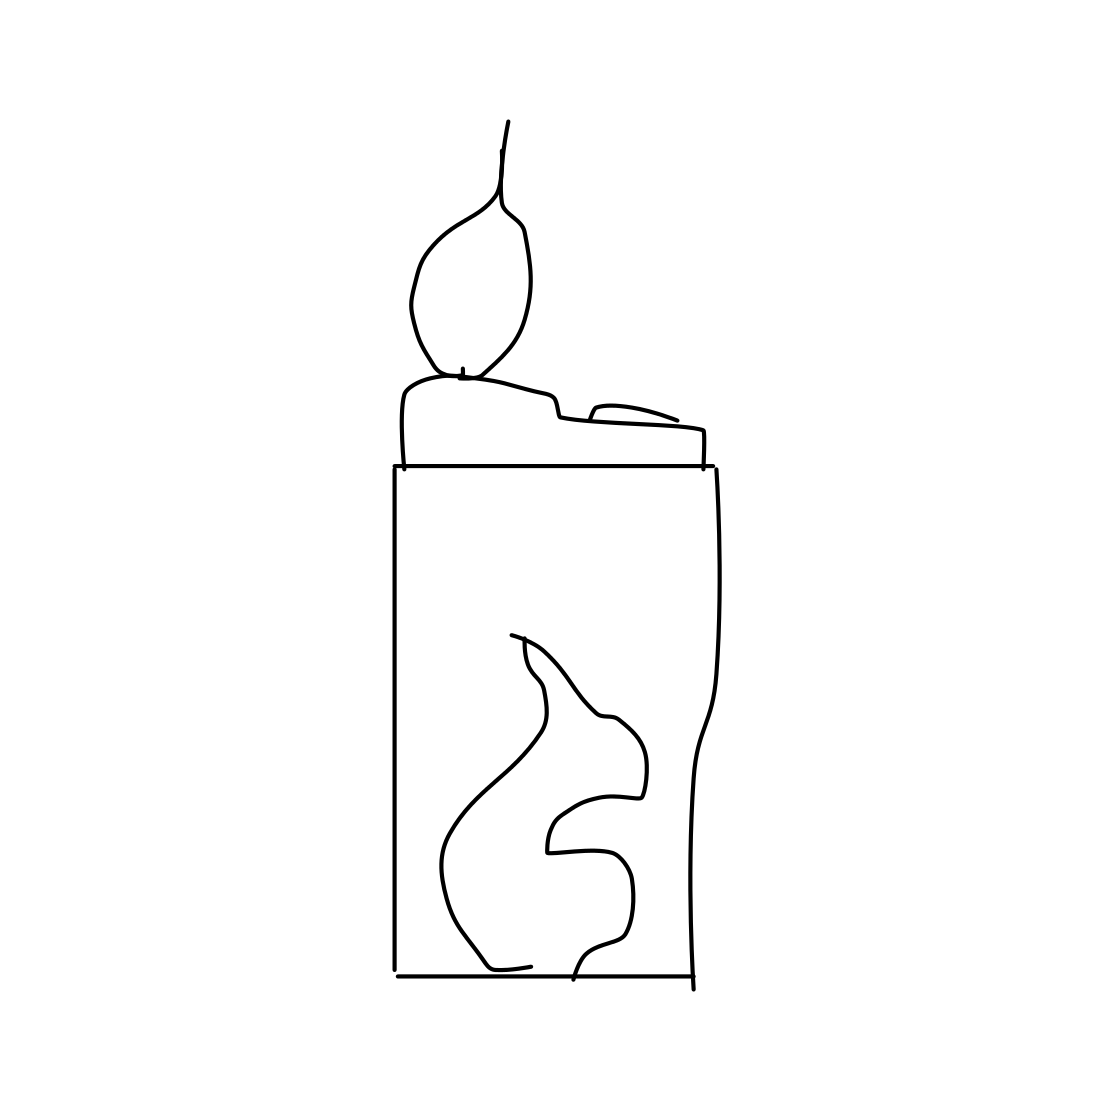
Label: lighter